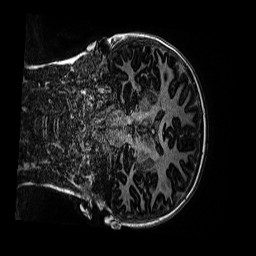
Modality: MP2RAGE
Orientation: coronal
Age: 9
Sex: male
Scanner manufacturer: siemens
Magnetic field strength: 3 T
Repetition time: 4 s
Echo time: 0.00299 s